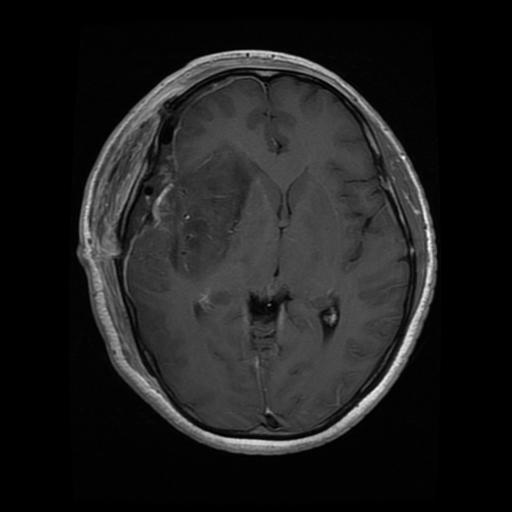
Label: glioma